Question: I want to display the next to the last row of a table.
edit: forgot that ctr_no is not an int
'''
select ctr_no from request_table where req_no = (select max(req_no) from request_table);
'''

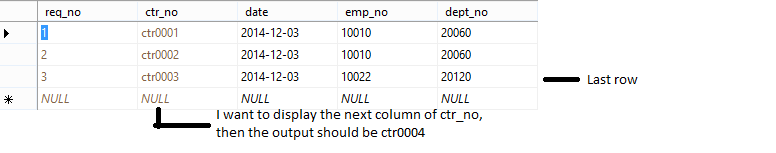
Answer: Use a subquery like this (untested; requires 2012 or later):
'''
select top 1 'ctr_' + convert(try_parse(substring(ctr_no,3,4) as int) as nvarchar(7)) from request_table where req_no = (select max(req_no) from request_table);
'''